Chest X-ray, PA view. Patient: 54 years old, sex F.
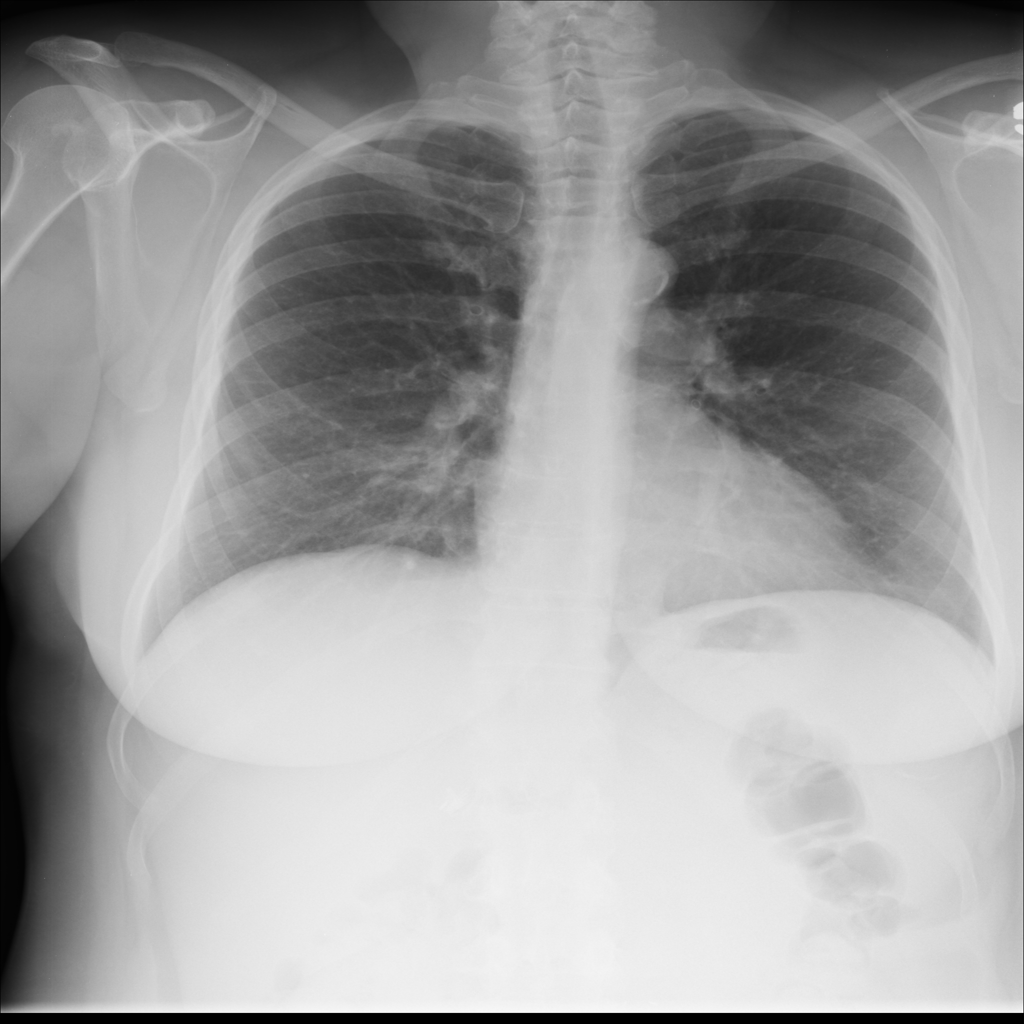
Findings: No Finding